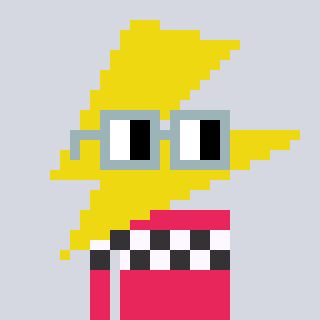
a pixel art character with square dark gray glasses, a lightning bolt-shaped head and a redpinkish-colored body on a cool background